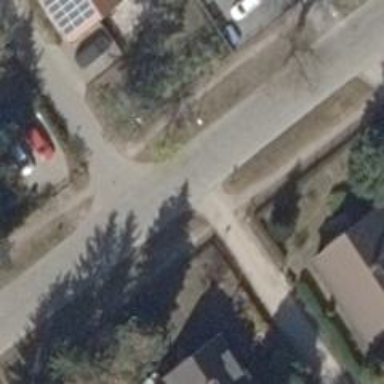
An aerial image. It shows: Compacted service road.